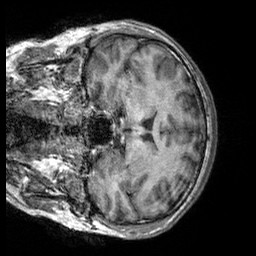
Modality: T1w
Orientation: coronal
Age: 31
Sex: male
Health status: healthy
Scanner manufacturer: siemens
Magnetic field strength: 3 T
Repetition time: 2.3 s
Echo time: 0.00303 s